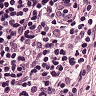
Metastatic tissue present: no